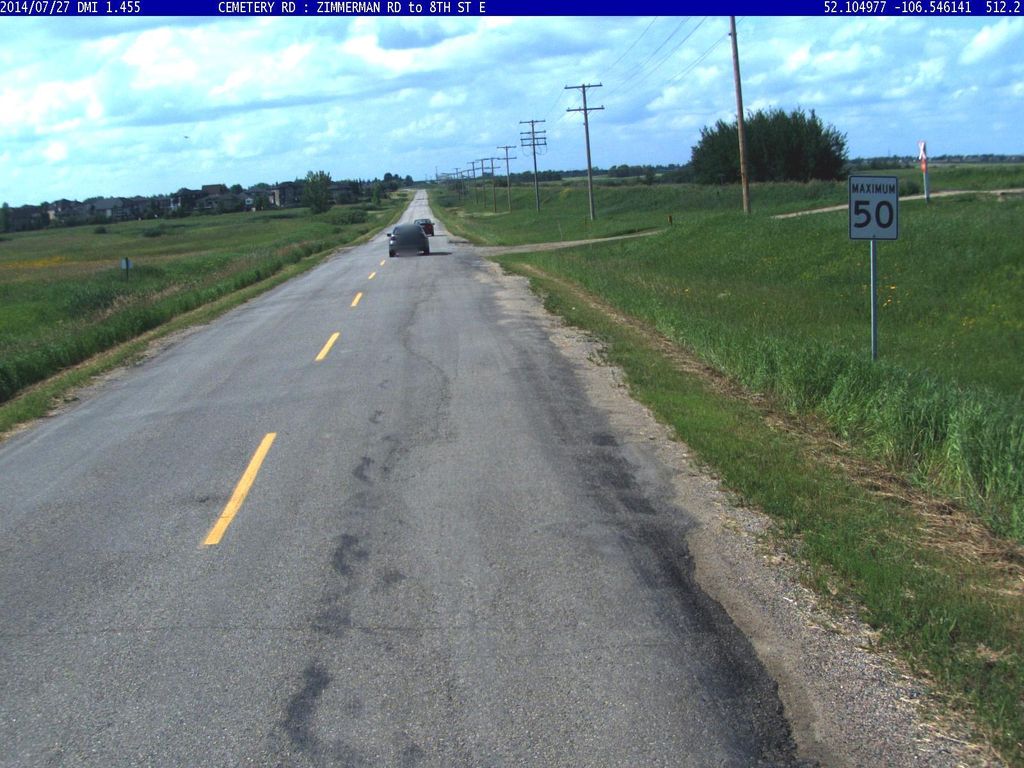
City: saskatoon